Question: I'm a newbie to Kettle and need some help setting it up properly. I'm trying to point Kettle at an SVN repository. For now, I just have the following folders.
'''
D:\ETL\data-integrationD:\ETL\.kettleD:\ETL\Kettle-customD:\ETL\scriptsD:\ETL\logs'''
The data-integration folder was extracted from pdi-ce-4.3.0-stable.zip.
In D:\ETL.kettle
epositories.xml, I'm pointing to D:\ETL\Kettle-custom
'''
<?xml version="1.0" encoding="UTF-8"?>
<repositories>
<repository>
<id>KettleFileRepository</id>
<name>3</name>
<description>custom_import</description>
<base_directory>D:\ETL\Kettle-custom</base_directory>
<read_only>N</read_only>
<hides_hidden_files>N</hides_hidden_files>
</repository>
</repositories>
'''
I have an SVN repository set up called "etl" and a project named "kettle".
'''
https://mydomain:8443/svn/etl/kettle/trunk
'''
At this point, I get this popup, but I'm not sure what the "admin" password is, or what to do after this point. I'd first like to connect Kettle to this folder. But I'd also like to connect it to SVN if that's possible. Anything you can explain to me would be beneficial.

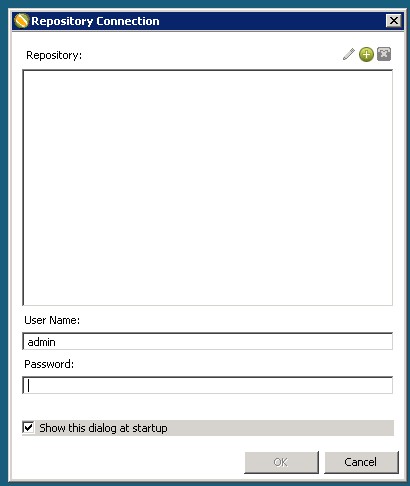
Answer: I think you're confused about the term "Repository." The PDI Repository is not a SVN repository it's a custom home grown database repository.
So you need to click on the + button to add a repository and enter some database details. The password is just admin/admin IIRC once you've created your repo.
You dont need to use a repository though. If you want to store your files in SVN and then open those files then just cancel this dialog.